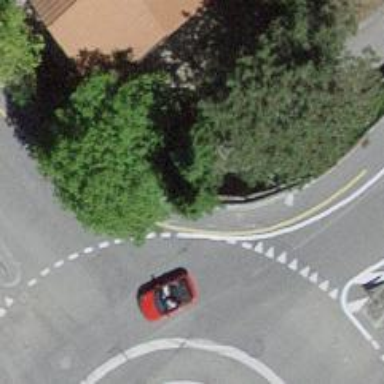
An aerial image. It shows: Footway with asphalt surface passing through tunnel.